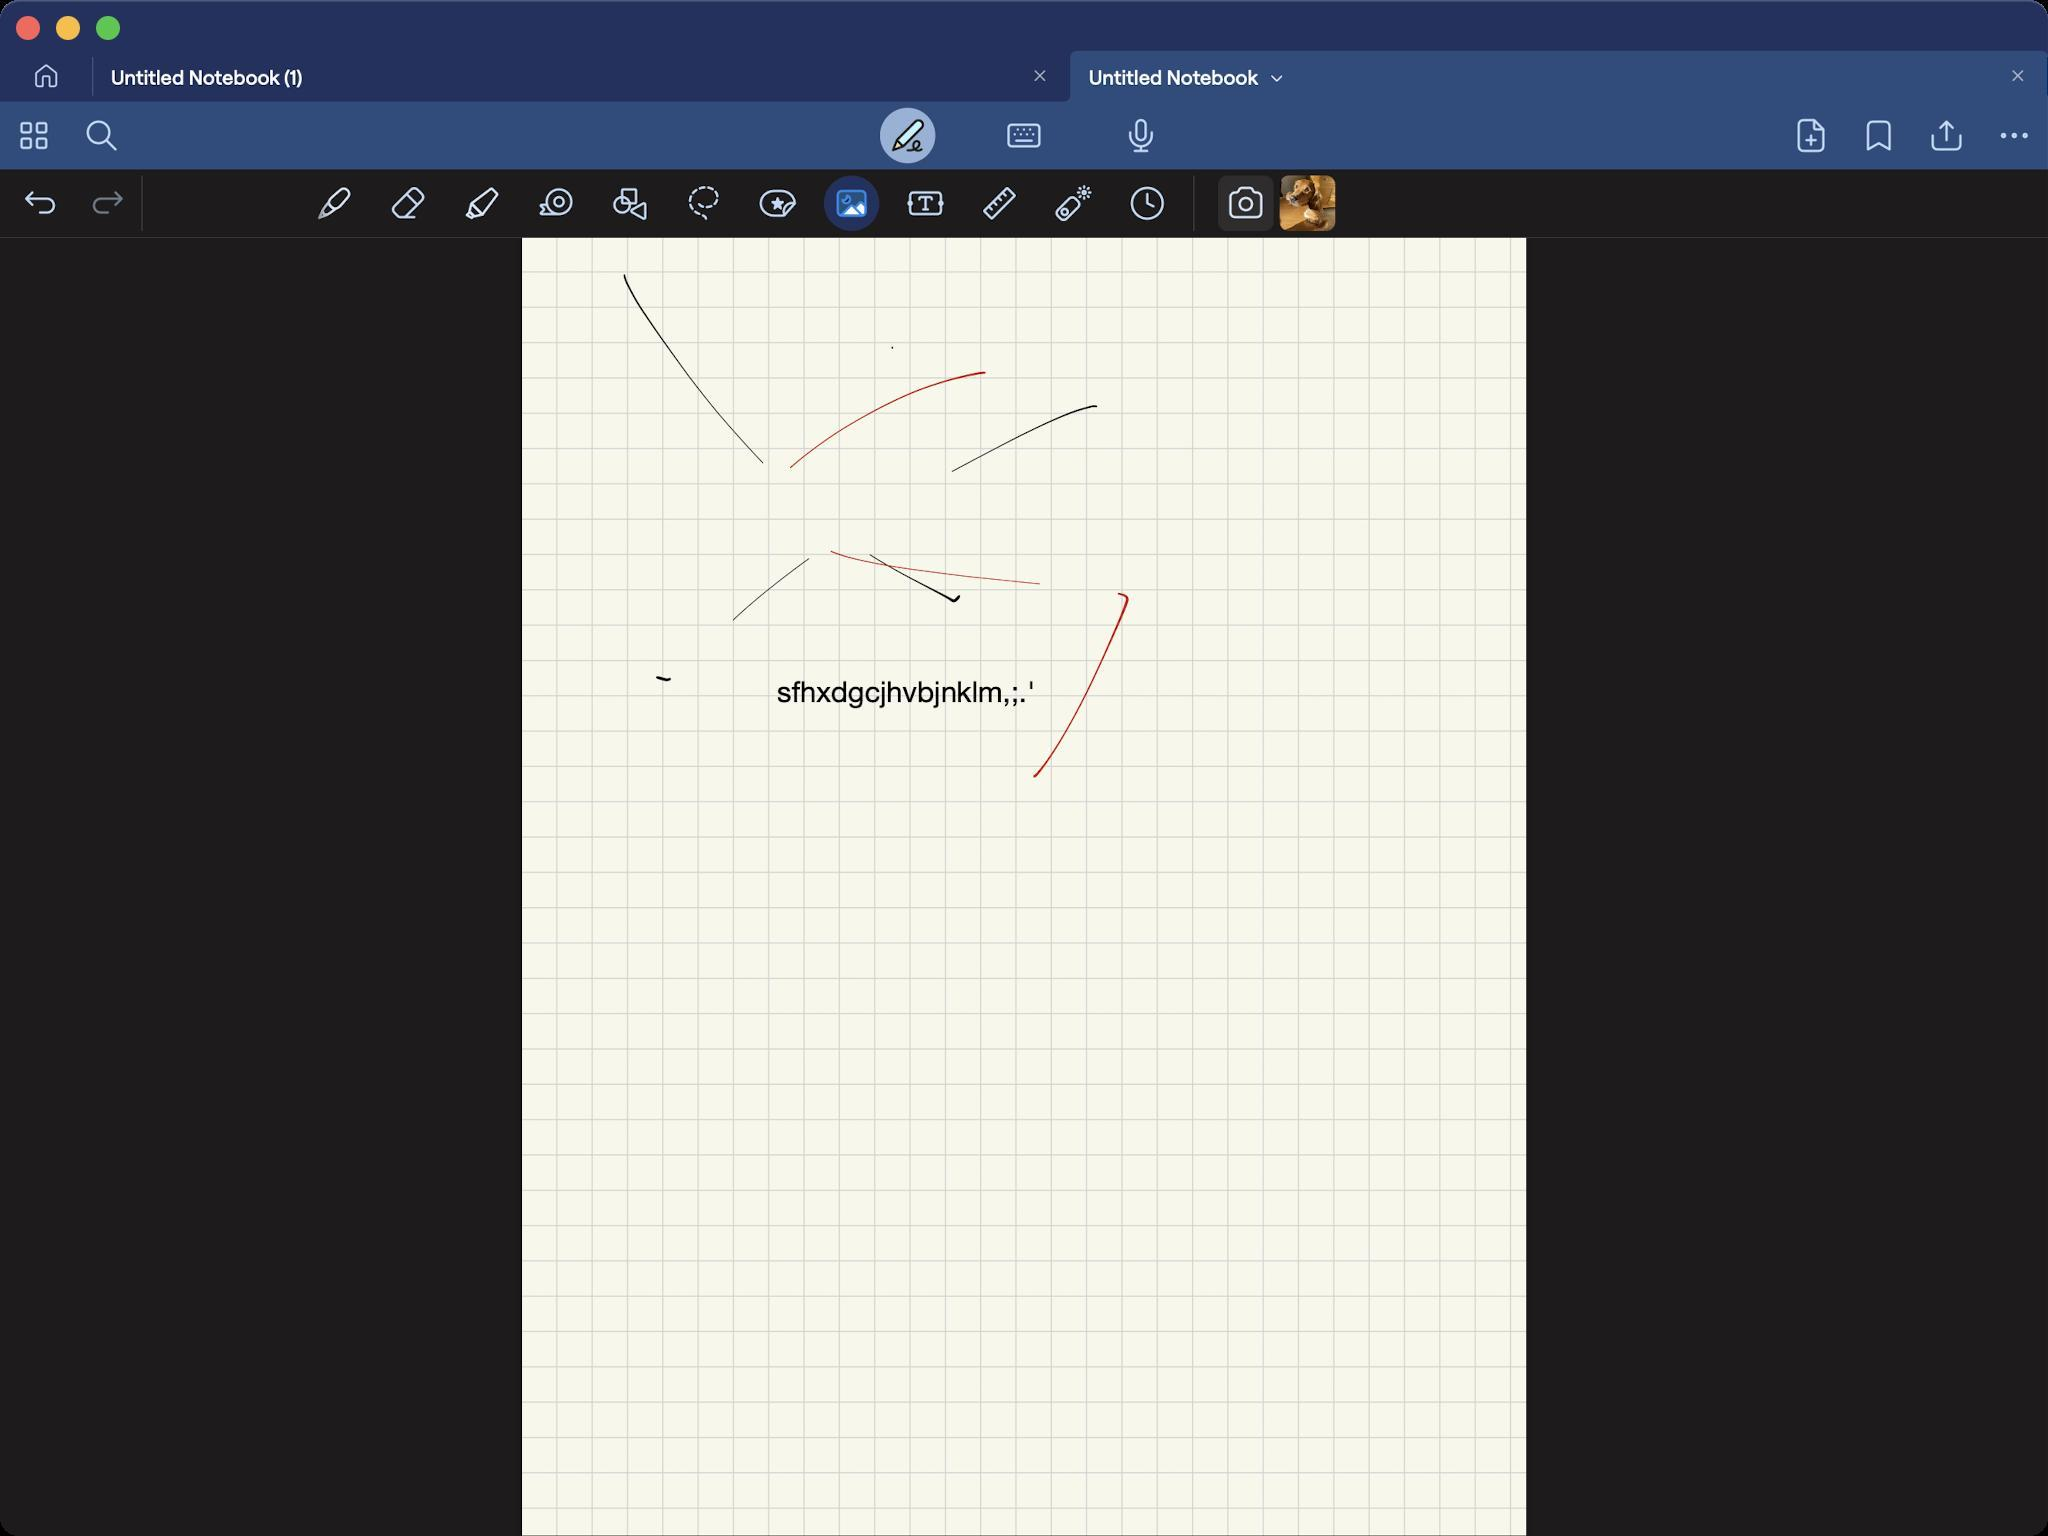
Accessibility tree:
{"name": "Untitled_Notebook", "role": "AXWindow", "description": null, "role_description": "standard window", "value": null, "position": "352.00;95.00", "size": "1024;768", "children": [{"name": null, "role": "AXGroup", "description": null, "role_description": "group", "value": null, "position": "0.00;0.00", "size": "1024;768", "children": [{"name": null, "role": "AXGroup", "description": null, "role_description": "group", "value": null, "position": "0.00;0.00", "size": "1024;28", "children": []}, {"name": null, "role": "AXGroup", "description": null, "role_description": "group", "value": null, "position": "0.00;0.00", "size": "1024;15", "children": []}, {"name": null, "role": "AXGroup", "description": null, "role_description": "group", "value": null, "position": "0.00;0.00", "size": "1024;768", "children": [{"name": null, "role": "AXButton", "description": "Home", "role_description": "button", "value": null, "position": "0.00;25.41", "size": "46;25", "children": []}, {"name": null, "role": "AXGroup", "description": null, "role_description": "collection", "value": null, "position": "46.20;25.41", "size": "978;25", "children": [{"name": null, "role": "AXStaticText", "description": "Tab Untitled Notebook (1)", "role_description": "text", "value": null, "position": "46.20;25.41", "size": "489;25", "children": []}, {"name": null, "role": "AXStaticText", "description": "Tab Untitled Notebook", "role_description": "text", "value": null, "position": "535.15;25.41", "size": "489;25", "children": []}]}, {"name": null, "role": "AXGroup", "description": "Toolbar", "role_description": "group", "value": null, "position": "0.00;50.82", "size": "1024;34", "children": [{"name": null, "role": "AXGroup", "description": null, "role_description": "group", "value": null, "position": "0.00;50.82", "size": "1024;34", "children": [{"name": null, "role": "AXButton", "description": "Study Navigator", "role_description": "button", "value": null, "position": "0.00;53.13", "size": "34;29", "children": []}, {"name": null, "role": "AXButton", "description": "Search", "role_description": "button", "value": null, "position": "33.88;53.13", "size": "34;29", "children": []}, {"name": null, "role": "AXButton", "description": "Read only", "role_description": "button", "value": null, "position": "436.59;53.13", "size": "34;29", "children": []}, {"name": null, "role": "AXButton", "description": "typing", "role_description": "button", "value": null, "position": "495.11;53.13", "size": "34;29", "children": []}, {"name": null, "role": "AXButton", "description": "Record", "role_description": "button", "value": null, "position": "553.63;53.13", "size": "34;29", "children": []}, {"name": null, "role": "AXButton", "description": "Add", "role_description": "button", "value": null, "position": "888.58;53.90", "size": "34;28", "children": []}, {"name": null, "role": "AXButton", "description": "Bookmark", "role_description": "button", "value": null, "position": "922.46;53.90", "size": "34;28", "children": []}, {"name": null, "role": "AXButton", "description": "Share", "role_description": "button", "value": null, "position": "956.34;53.90", "size": "34;28", "children": []}, {"name": null, "role": "AXButton", "description": "More", "role_description": "button", "value": null, "position": "990.22;53.90", "size": "34;28", "children": []}]}]}, {"name": null, "role": "AXGroup", "description": null, "role_description": "group", "value": null, "position": "0.00;84.70", "size": "1024;34", "children": [{"name": null, "role": "AXGroup", "description": null, "role_description": "group", "value": "undoRedoStackView", "position": "0.00;84.70", "size": "74;34", "children": [{"name": null, "role": "AXButton", "description": "tool undo", "role_description": "button", "value": null, "position": "3.08;84.70", "size": "34;34", "children": []}, {"name": null, "role": "AXButton", "description": "tool redo", "role_description": "button", "value": null, "position": "36.96;84.70", "size": "34;34", "children": []}]}, {"name": null, "role": "AXGroup", "description": null, "role_description": "group", "value": "toolsStackView", "position": "150.15;84.70", "size": "447;34", "children": [{"name": null, "role": "AXButton", "description": "tool fountainpen", "role_description": "button", "value": null, "position": "153.23;84.70", "size": "28;34", "children": []}, {"name": null, "role": "AXButton", "description": "tool segment eraser", "role_description": "button", "value": null, "position": "190.19;84.70", "size": "28;34", "children": []}, {"name": null, "role": "AXButton", "description": "tool highlighter", "role_description": "button", "value": null, "position": "227.15;84.70", "size": "28;34", "children": []}, {"name": null, "role": "AXButton", "description": "tool tape", "role_description": "button", "value": null, "position": "264.11;84.70", "size": "28;34", "children": []}, {"name": null, "role": "AXButton", "description": "tool shapes", "role_description": "button", "value": null, "position": "301.07;84.70", "size": "28;34", "children": []}, {"name": null, "role": "AXButton", "description": "tool lasso", "role_description": "button", "value": null, "position": "338.03;84.70", "size": "28;34", "children": []}, {"name": null, "role": "AXButton", "description": "tool elements", "role_description": "button", "value": null, "position": "374.99;84.70", "size": "28;34", "children": []}, {"name": null, "role": "AXButton", "description": "tool image", "role_description": "button", "value": null, "position": "411.95;84.70", "size": "28;34", "children": []}, {"name": null, "role": "AXButton", "description": "tool texttool", "role_description": "button", "value": null, "position": "448.91;84.70", "size": "28;34", "children": []}, {"name": null, "role": "AXButton", "description": "tool ruler", "role_description": "button", "value": null, "position": "485.87;84.70", "size": "28;34", "children": []}, {"name": null, "role": "AXButton", "description": "tool laser", "role_description": "button", "value": null, "position": "522.83;84.70", "size": "28;34", "children": []}, {"name": null, "role": "AXButton", "description": "tool timer", "role_description": "button", "value": null, "position": "559.79;84.70", "size": "28;34", "children": []}]}, {"name": null, "role": "AXGroup", "description": null, "role_description": "collection", "value": null, "position": "596.75;87.78", "size": "427;28", "children": [{"name": null, "role": "AXStaticText", "description": null, "role_description": "text", "value": null, "position": "609.07;87.78", "size": "28;28", "children": []}, {"name": null, "role": "AXStaticText", "description": null, "role_description": "text", "value": null, "position": "639.87;87.78", "size": "28;28", "children": []}]}]}, {"name": null, "role": "AXStaticText", "description": "Document Content Area", "role_description": "text", "value": null, "position": "0.00;118.97", "size": "1024;649", "children": []}]}]}, {"name": null, "role": "AXButton", "description": null, "role_description": "close button", "value": null, "position": "7.00;6.00", "size": "14;16", "children": []}, {"name": null, "role": "AXButton", "description": null, "role_description": "full screen button", "value": null, "position": "47.00;6.00", "size": "14;16", "children": [{"name": null, "role": "AXGroup", "description": null, "role_description": "group", "value": null, "position": "47.00;6.00", "size": "14;16", "children": [{"name": null, "role": "AXGroup", "description": null, "role_description": "group", "value": null, "position": "47.00;6.00", "size": "14;16", "children": []}]}]}, {"name": null, "role": "AXButton", "description": null, "role_description": "minimize button", "value": null, "position": "27.00;6.00", "size": "14;16", "children": []}]}